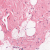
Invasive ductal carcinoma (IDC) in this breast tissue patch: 0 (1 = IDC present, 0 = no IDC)